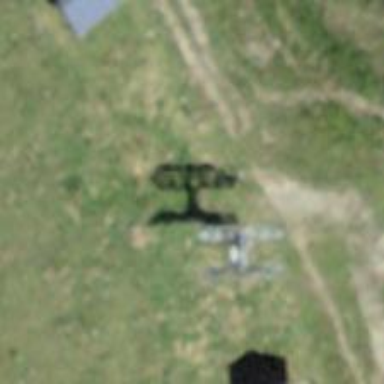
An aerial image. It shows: Pylon for aerialway.